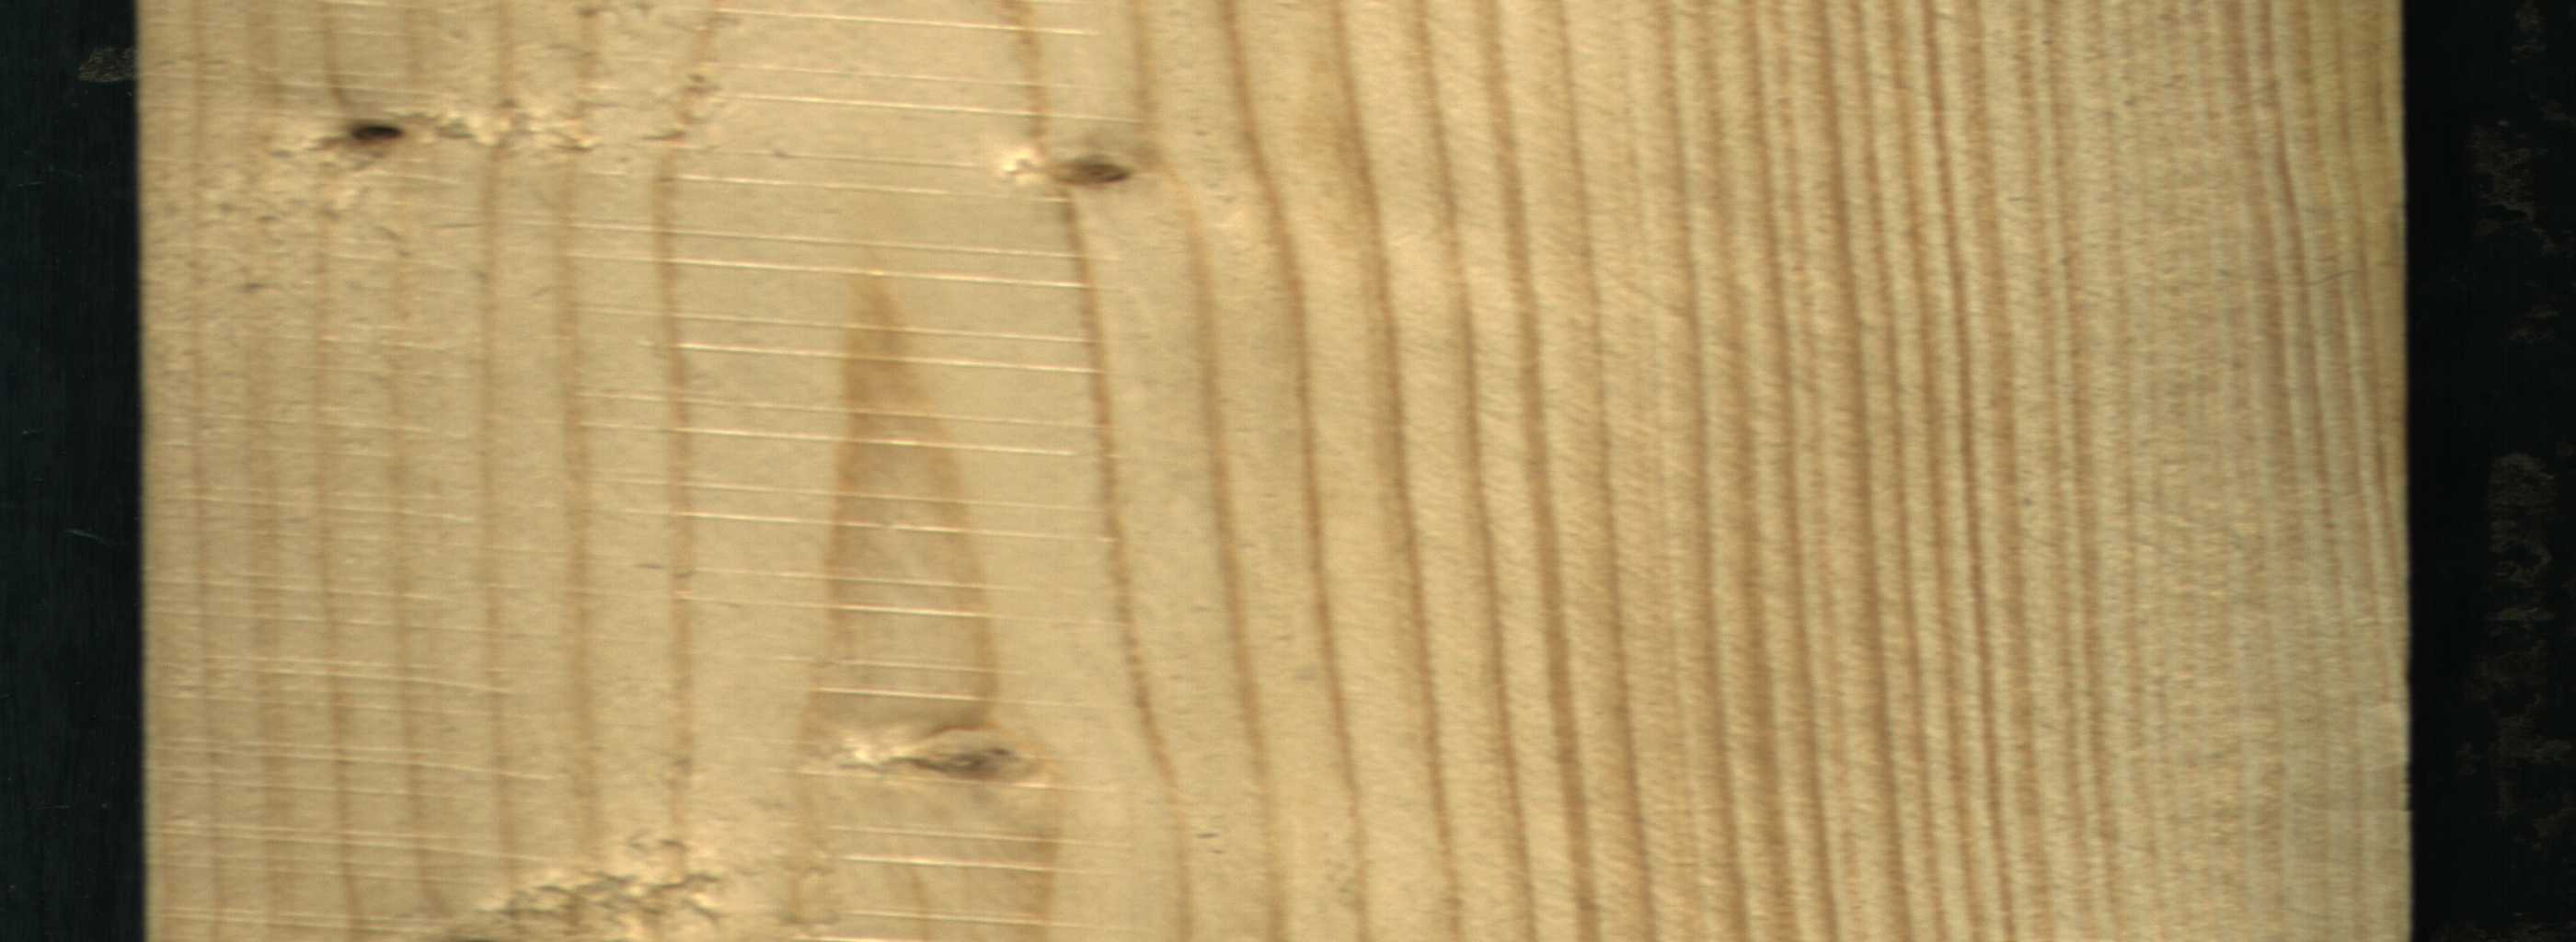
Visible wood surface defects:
Dead_Knot
Live_Knot
Live_Knot